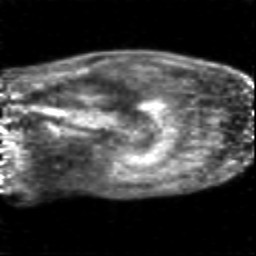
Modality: PET
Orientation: sagittal
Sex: female
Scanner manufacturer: siemens